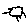
Label: sun